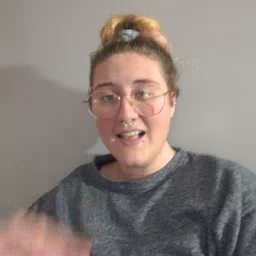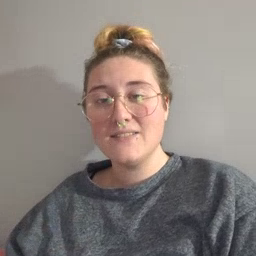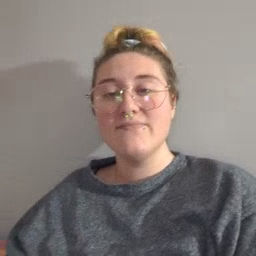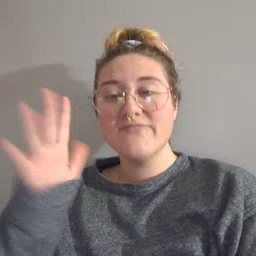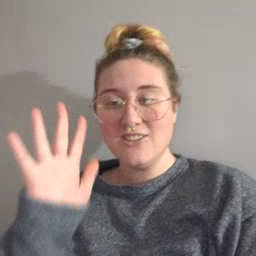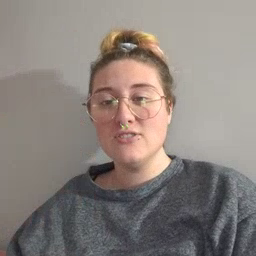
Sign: finish